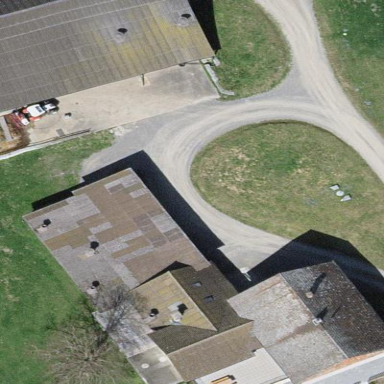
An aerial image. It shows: Farmyard area.